Milling tool wear sample.
Tool blade image: 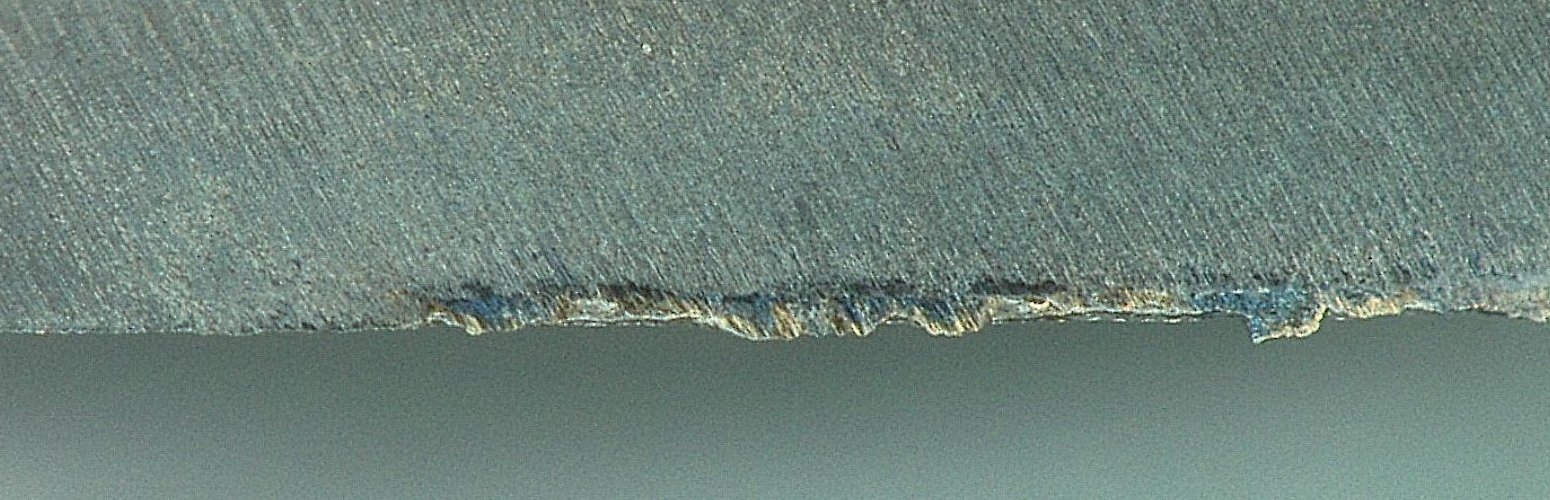
Chip image: 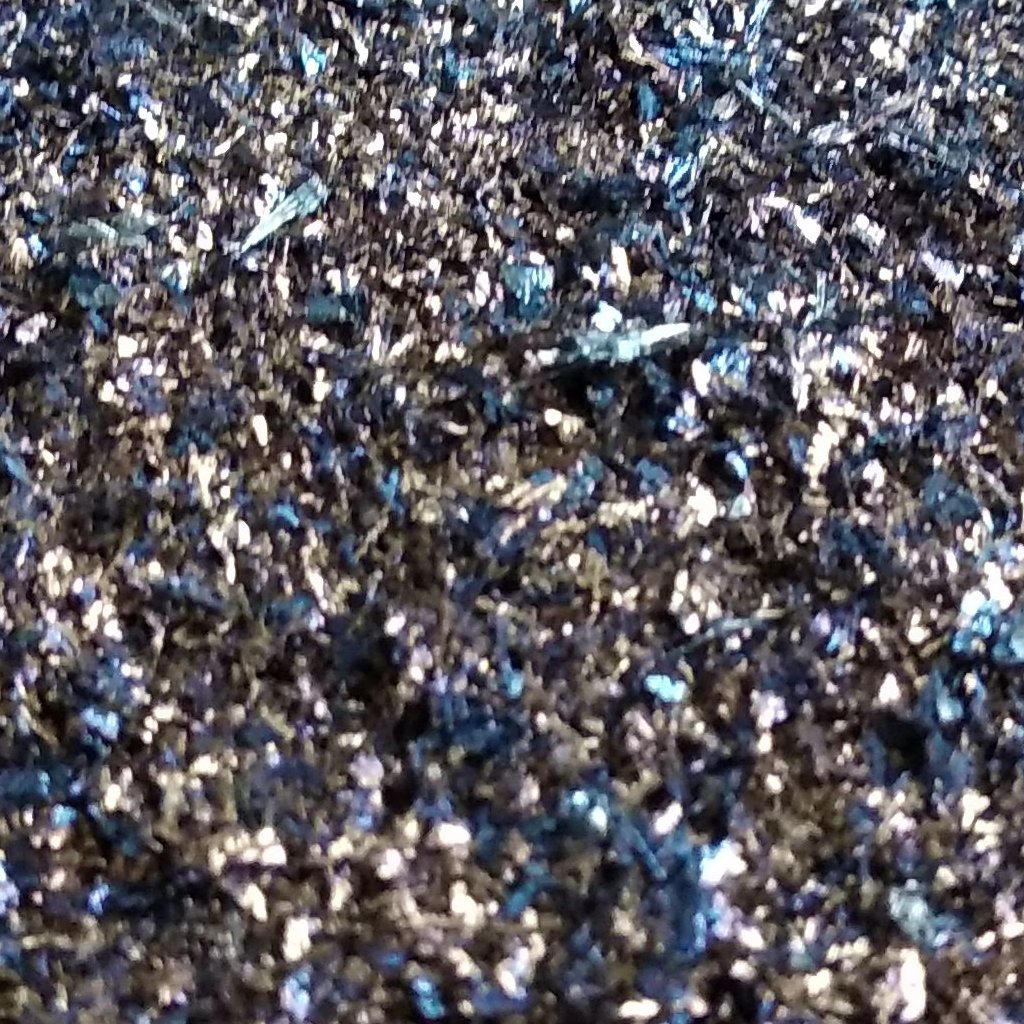
Workpiece image: 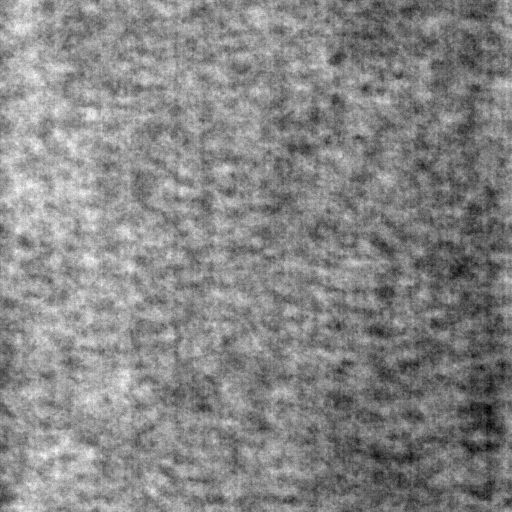
Tool wear state: dulled
Gaps: 15.1
Flank wear: 108.79
Overhang: 31.93
Force-signal Mel-spectrograms (X, Y, Z axes): 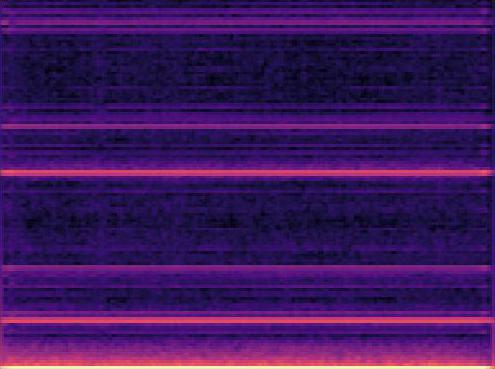 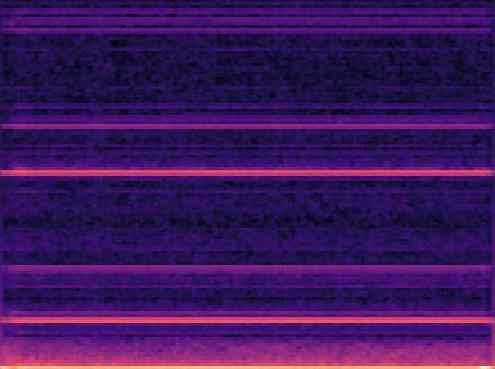 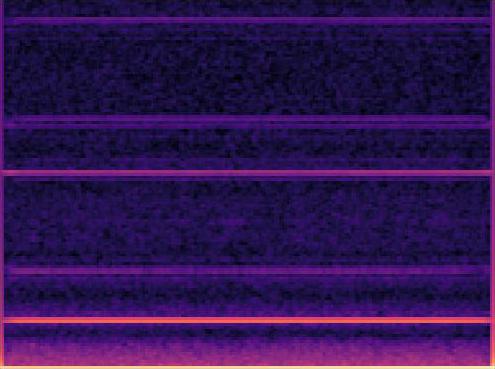
Force-signal scalograms (X, Y, Z axes): 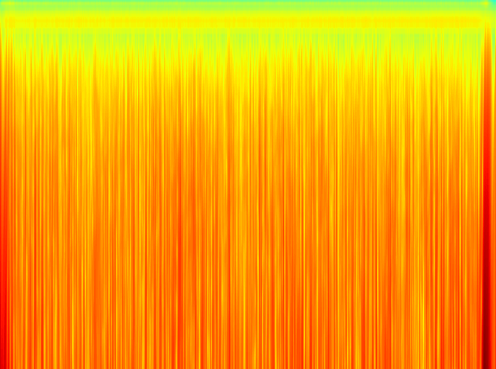 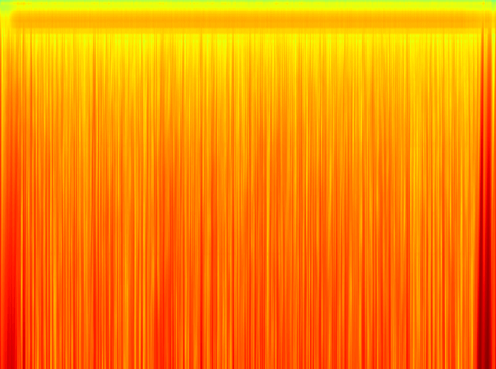 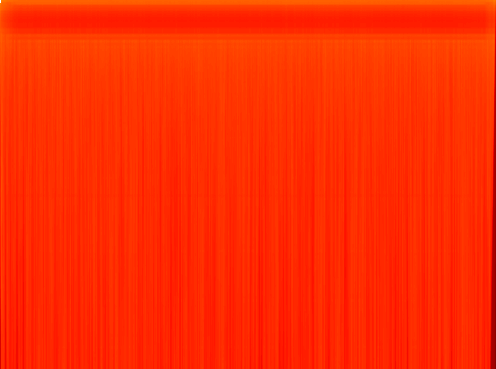
Force phase: steady_state_stabilization_wear